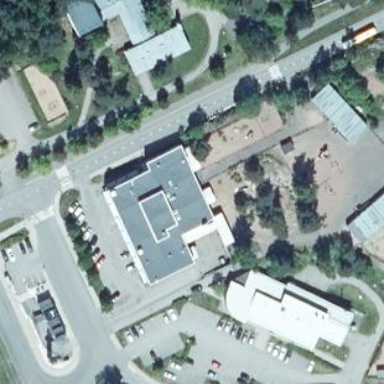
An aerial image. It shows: Flat-roofed retail building.